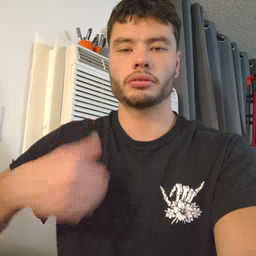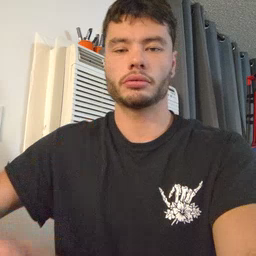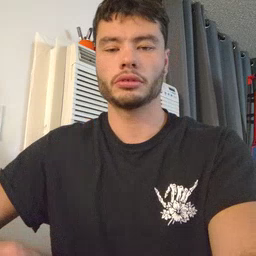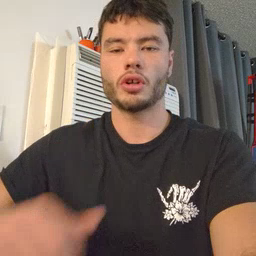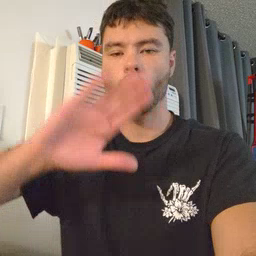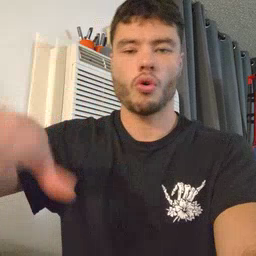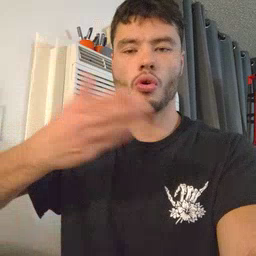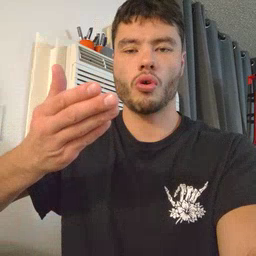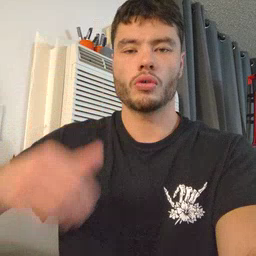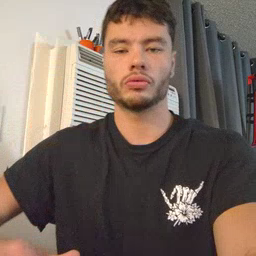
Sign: all